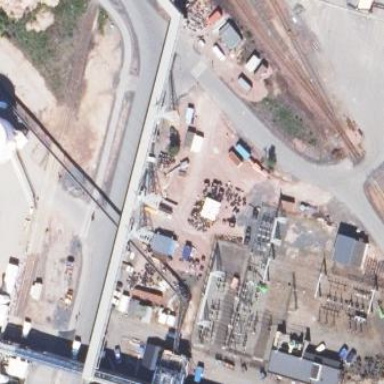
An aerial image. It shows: Industrial power substation.